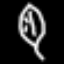
Label: leaf